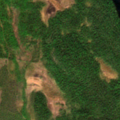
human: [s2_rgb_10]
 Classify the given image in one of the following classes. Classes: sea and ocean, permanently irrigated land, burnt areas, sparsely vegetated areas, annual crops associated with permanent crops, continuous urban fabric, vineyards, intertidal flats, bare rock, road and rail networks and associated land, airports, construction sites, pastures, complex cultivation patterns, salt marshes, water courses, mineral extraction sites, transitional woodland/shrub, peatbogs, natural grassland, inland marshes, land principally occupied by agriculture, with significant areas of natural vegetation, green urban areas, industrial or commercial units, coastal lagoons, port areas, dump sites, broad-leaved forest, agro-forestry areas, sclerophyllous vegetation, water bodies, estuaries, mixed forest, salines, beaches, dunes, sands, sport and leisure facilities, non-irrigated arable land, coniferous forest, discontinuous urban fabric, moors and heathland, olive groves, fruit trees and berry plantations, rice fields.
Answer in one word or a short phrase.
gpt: mixed forest, water bodies